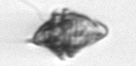
Label: Kryptoperidinium_triquetrum